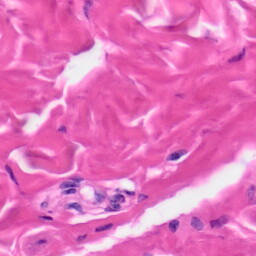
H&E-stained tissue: Skin